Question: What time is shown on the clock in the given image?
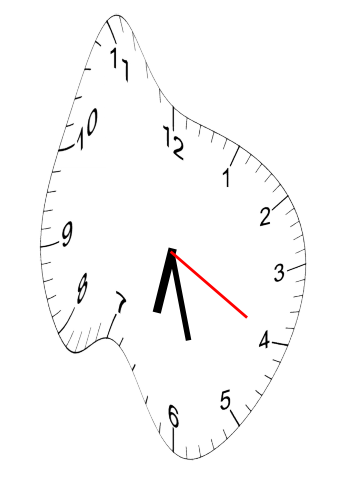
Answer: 06:27:20